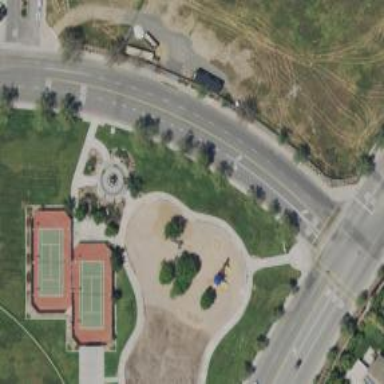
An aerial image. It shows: Playground area for leisure activities on the land.